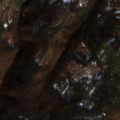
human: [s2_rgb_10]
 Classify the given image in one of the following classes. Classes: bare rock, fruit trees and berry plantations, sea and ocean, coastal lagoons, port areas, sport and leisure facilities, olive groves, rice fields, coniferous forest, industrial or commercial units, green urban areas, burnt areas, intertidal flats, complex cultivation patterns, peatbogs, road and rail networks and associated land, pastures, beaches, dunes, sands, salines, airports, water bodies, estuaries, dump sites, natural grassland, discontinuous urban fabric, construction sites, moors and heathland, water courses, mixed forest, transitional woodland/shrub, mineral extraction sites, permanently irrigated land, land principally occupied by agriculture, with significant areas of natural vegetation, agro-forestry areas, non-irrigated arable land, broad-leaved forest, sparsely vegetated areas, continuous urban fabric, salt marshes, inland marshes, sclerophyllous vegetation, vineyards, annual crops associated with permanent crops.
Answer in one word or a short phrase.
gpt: land principally occupied by agriculture, with significant areas of natural vegetation, broad-leaved forest